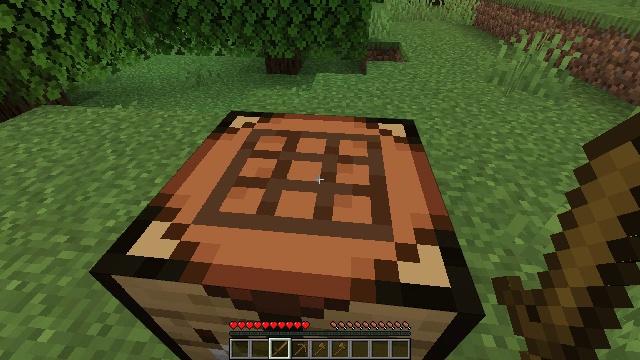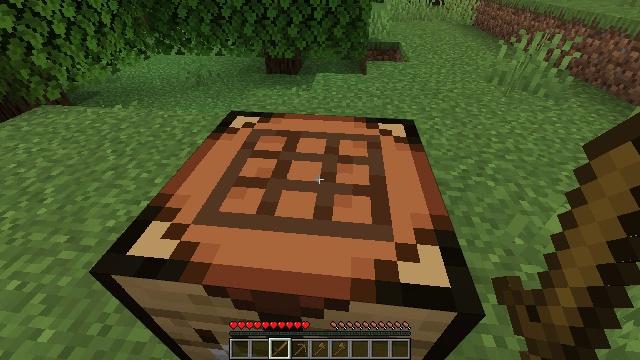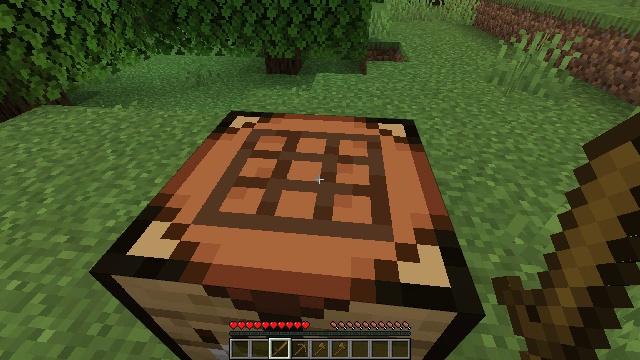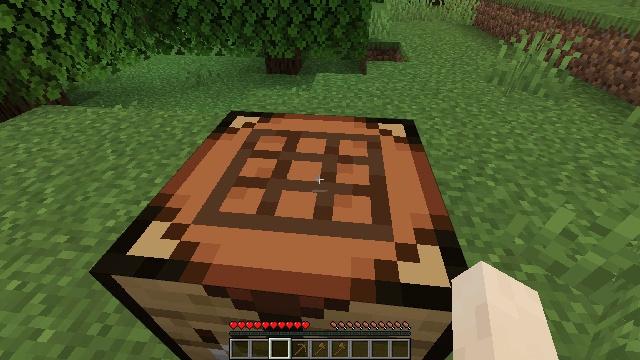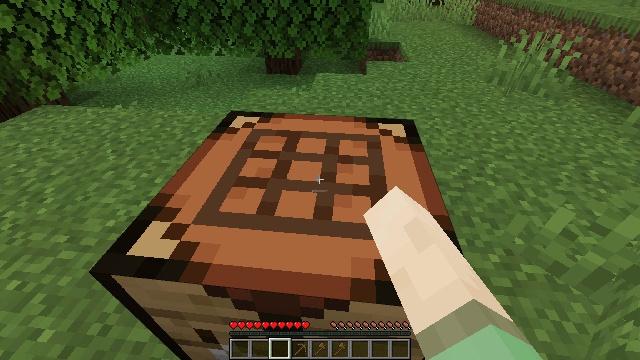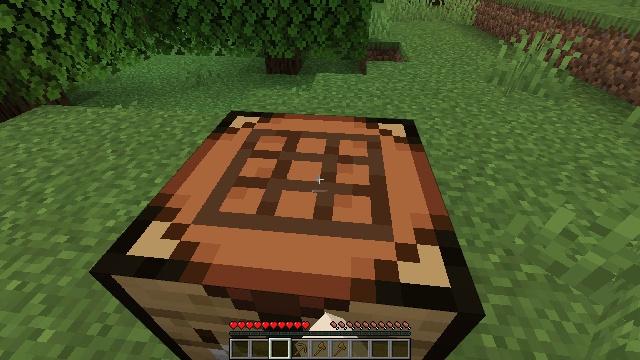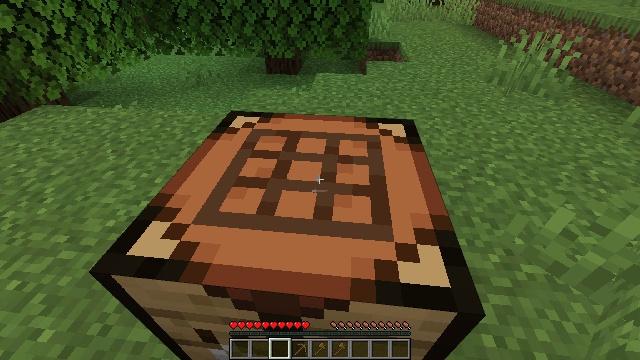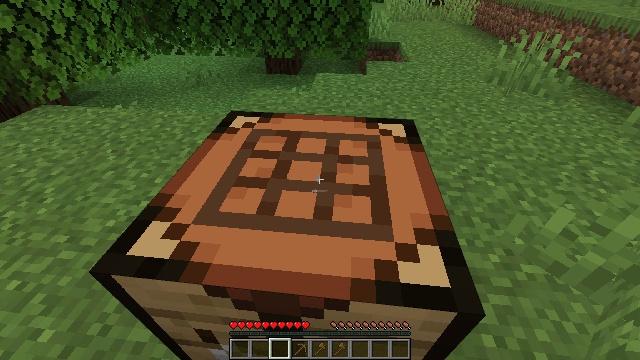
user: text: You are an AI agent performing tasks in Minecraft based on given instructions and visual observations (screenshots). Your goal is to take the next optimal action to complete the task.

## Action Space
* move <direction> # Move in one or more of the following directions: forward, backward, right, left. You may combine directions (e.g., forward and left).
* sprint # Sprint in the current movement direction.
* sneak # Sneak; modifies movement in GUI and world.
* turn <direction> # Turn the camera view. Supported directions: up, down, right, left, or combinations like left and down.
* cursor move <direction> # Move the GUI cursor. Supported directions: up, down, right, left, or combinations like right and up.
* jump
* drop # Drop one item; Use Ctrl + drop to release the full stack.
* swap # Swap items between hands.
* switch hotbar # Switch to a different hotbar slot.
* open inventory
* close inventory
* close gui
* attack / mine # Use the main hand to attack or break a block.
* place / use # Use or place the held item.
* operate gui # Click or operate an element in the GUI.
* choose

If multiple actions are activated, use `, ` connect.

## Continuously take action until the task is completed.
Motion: motion action
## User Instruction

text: Remove a wooden sword from the inventory.
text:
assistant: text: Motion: no_op
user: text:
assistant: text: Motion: no_op
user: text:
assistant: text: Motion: drop
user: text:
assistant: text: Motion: drop
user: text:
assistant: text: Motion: drop
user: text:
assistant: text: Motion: drop
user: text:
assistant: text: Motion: no_op
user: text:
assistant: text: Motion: no_op